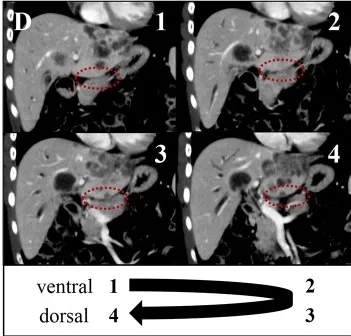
The patient's intrahepatic cholangiocarcinoma, which was classified as TNM: cT3, cN1, cM1, and stage IV tumor [according to AJCC/UICC staging criteria ]. (D) The unaffected pancreas neighboring the infiltrated liver is depicted in four serial CT scan layers in coronal plane (consecutively numbered 1-4 from ventral to dorsal). The border between both organs (highlighted by dashed ovals) is not obviously violated by infiltrating tumor tissue, arguing against a primarily pancreatic origin of malignancy.
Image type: radiology (ct)